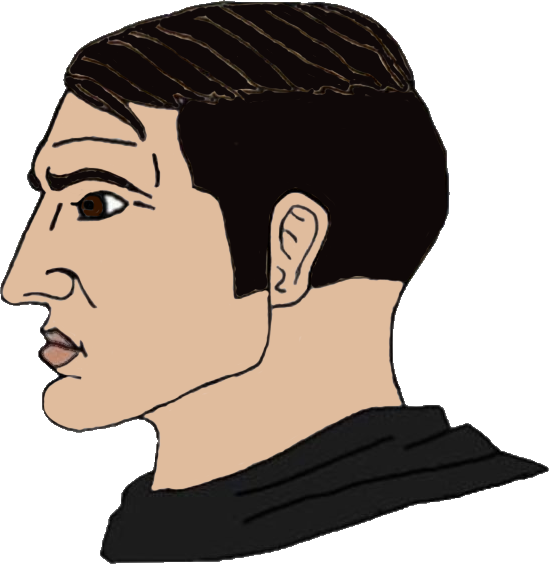
Label: 4_Yes_Chad